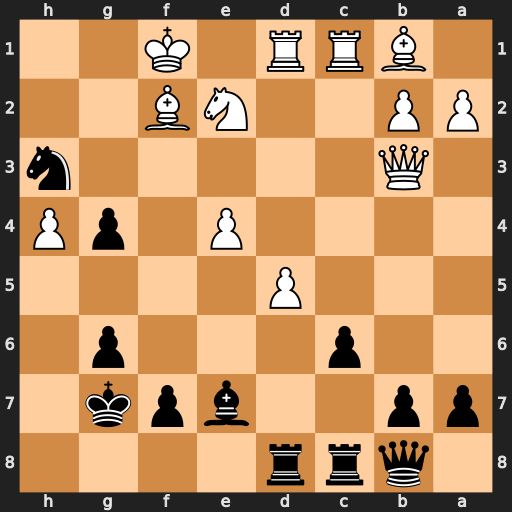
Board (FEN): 1qrr4/pp2bpk1/2p3p1/3P4/4P1pP/1Q5n/PP2NB2/1BRR1K2
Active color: b
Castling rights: -
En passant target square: -
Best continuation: Nxf2 Kxf2 Qh2+